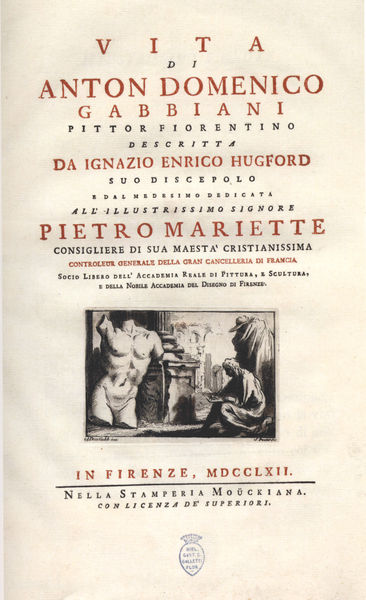
Titel: Vita di Anton Domenico Gabbiani, pittor fiorentino
Künstler: Santi Pacini
Schlagwörter: akt, blau, dunkel, körper, mann, nackt, weiß, menschen, stadt, brust, frau, marmor, männer, schwarz, skizze, säule, zeichnung, rot, mensch, rahmen, sockel, stein, bild, gewand, blatt, skulptur, statue, schrift, papier, italien, grafik, rand, people, red, black, dark, büste, finster, verzierung, maler, picture, bildhauerei, oberkörper, striche, name, ruine, buch, torso, druck, künstler, seite, illustration, text, plakat, titelblatt, stempel, ruinen, allegorie, namen, buchseite, titelseite, pergament, wappen, leben, statuen, zeichnen, brief, man, naked, florenz, griechenland, siegel, urkunde, kupferstich, french, sculpture, sigel, italy, rumpf, bildhauer, traktat, firenze, latein, italian, belvedere, italienisch, frontispiz, anton, musekln, stamp, vita, florentiner, mannn, künster, poster, words, pietro, propaganda, mariette, 1762, hugford, gabbiani, advertisement, logo, names, biografie, domenico, pietro mariette, naked body, anton domenico, enrico hugford, rimpf, gabiani, mdcclxii, red words